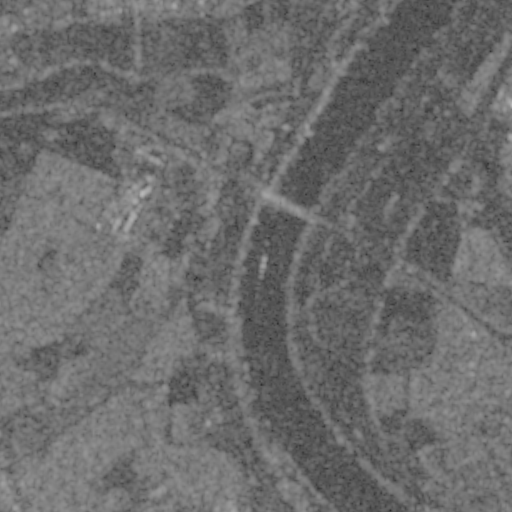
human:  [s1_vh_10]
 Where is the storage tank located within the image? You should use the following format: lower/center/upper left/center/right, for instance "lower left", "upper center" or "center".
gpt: The storage tank is located in the center left of the image.
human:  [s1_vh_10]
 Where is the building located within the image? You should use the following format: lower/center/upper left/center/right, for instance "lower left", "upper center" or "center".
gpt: There is no building in the image.

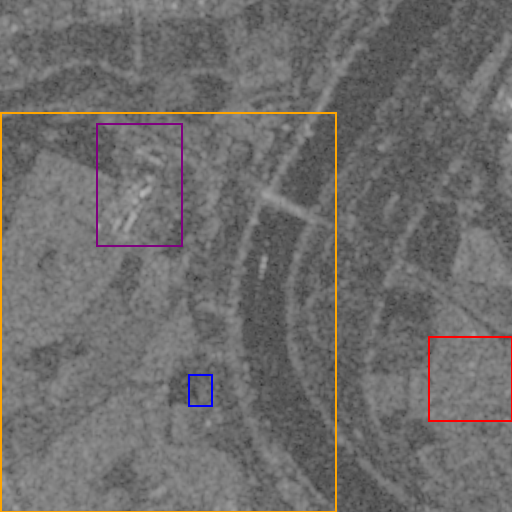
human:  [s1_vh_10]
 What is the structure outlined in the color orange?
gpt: The structure outlined in orange is a crop field.
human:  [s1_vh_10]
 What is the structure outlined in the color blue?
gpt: The structure outlined in blue is a park.
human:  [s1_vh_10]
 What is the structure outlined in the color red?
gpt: The structure outlined in red is a parking lot.
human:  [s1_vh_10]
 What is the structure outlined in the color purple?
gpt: The structure outlined in purple is a wastewater plant.
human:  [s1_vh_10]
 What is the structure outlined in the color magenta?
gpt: There is no magenta outline.